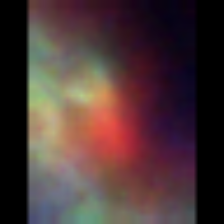
Taxon: Unknown_full_image
Group: Unknown